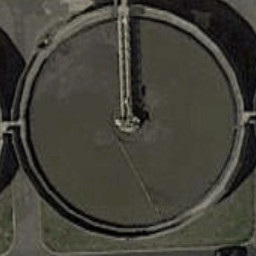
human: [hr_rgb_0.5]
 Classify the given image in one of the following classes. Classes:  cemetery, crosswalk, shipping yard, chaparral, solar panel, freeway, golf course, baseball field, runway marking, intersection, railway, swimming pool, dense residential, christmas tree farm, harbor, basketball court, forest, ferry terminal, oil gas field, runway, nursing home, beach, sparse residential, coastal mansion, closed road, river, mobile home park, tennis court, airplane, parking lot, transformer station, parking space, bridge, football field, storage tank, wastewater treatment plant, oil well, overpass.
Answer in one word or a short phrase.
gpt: wastewater treatment plant